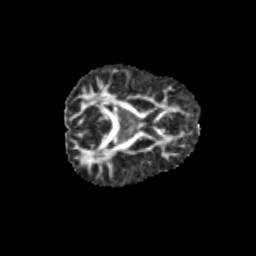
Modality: FA
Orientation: axial
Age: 12
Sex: female
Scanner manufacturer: siemens
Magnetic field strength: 3 T
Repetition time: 3.8 s
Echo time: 0.07 s